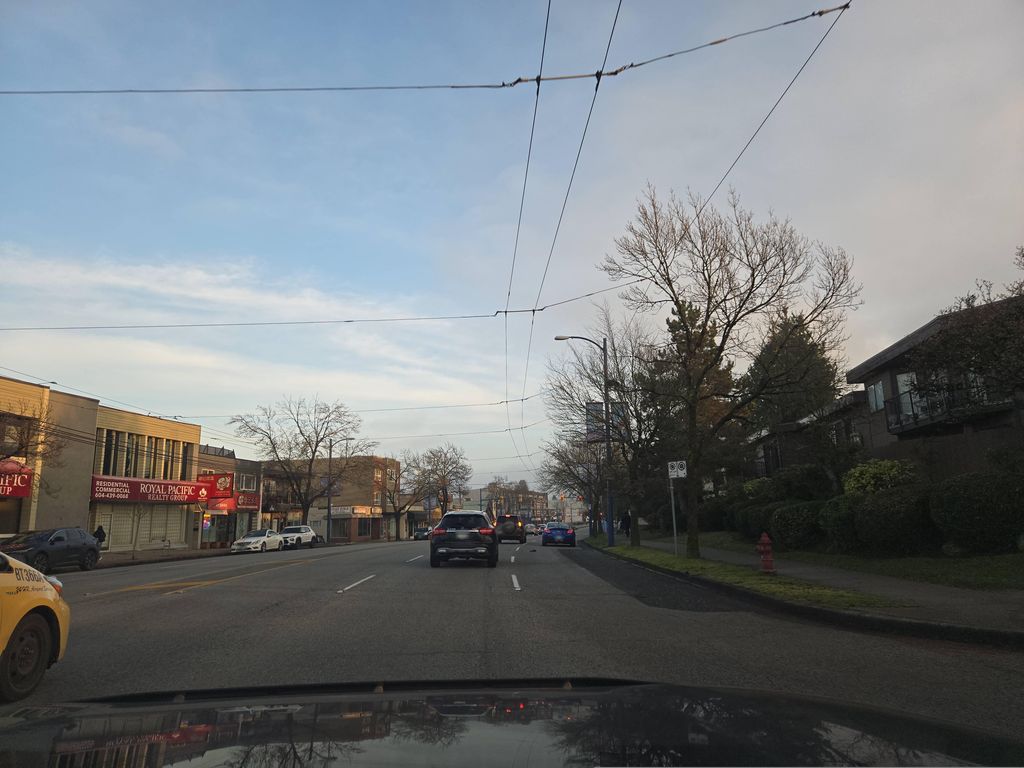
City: vancouver